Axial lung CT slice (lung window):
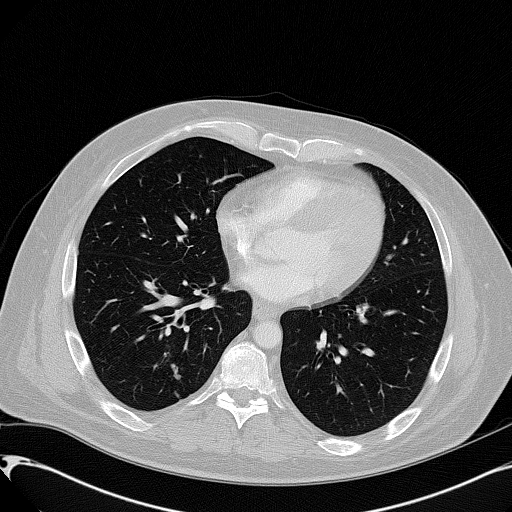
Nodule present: yes
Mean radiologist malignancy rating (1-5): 2